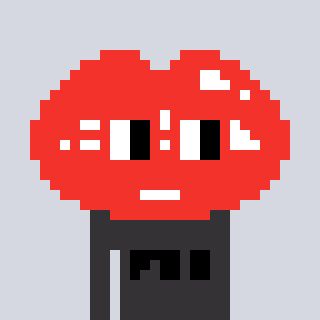
a pixel art character with square red glasses, a lips-shaped head and a grayscale-colored body on a cool background